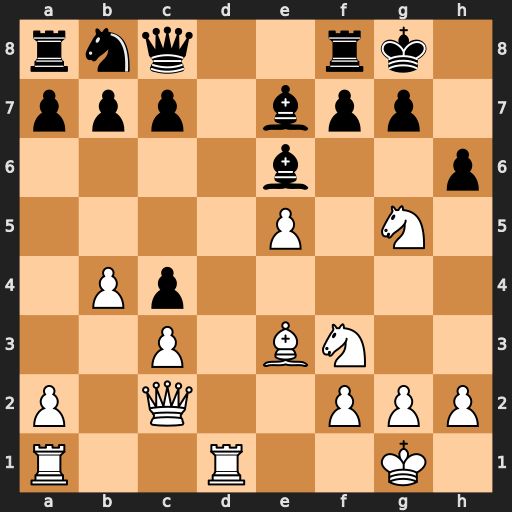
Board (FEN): rnq2rk1/ppp1bpp1/4b2p/4P1N1/1Pp5/2P1BN2/P1Q2PPP/R2R2K1
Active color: w
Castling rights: -
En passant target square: -
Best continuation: Qh7#